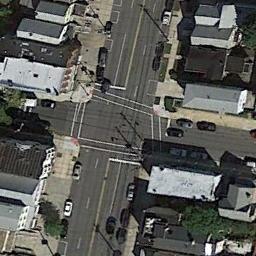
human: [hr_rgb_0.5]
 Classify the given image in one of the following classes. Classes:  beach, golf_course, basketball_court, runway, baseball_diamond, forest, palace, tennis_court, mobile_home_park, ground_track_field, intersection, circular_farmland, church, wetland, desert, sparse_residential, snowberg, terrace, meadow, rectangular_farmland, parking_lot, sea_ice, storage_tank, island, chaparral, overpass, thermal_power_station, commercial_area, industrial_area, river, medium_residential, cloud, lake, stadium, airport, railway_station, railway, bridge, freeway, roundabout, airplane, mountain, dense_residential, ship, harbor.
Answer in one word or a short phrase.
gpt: intersection